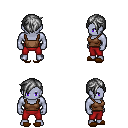
a pixel art fantasy rpg character, male body template, dark elf, purple skin, brown pirate shirt, red pants, gray pixie cut hairstyle, brown slippers, four views (front, back, left, right), 2x2 character sprite sheet, small pixel art, hard edges, no anti-aliasing